Question: i'm having a 'ListView' control like

I need to store the data from this ListView to an Xml File.
So the xml file will be like
'''
<root>
<Child Name ="A1" val1="1" val2="0"/>
<Child Name ="A2" val1="1" val2="2"/>
<Child Name ="A3" val1="1" val2="3"/>
<Child Name ="A4" val1="1" val2="4"/>
<Child Name ="A5" val1="1" val2="5"/>
<Child Name ="A6" val1="6" val2="0"/>
<Child Name ="A7" val1="7" val2="0"/>
</root>
'''
if the data is stored in some 'List' or 'Dictionary' , then i know to do this using XML to LINQ
But how do i do this from a ListView
'''
XDocument XD=new XDocument(new XElement("root",........// what i have to do here.......
'''
Please help me to do this...
Thanks in advance
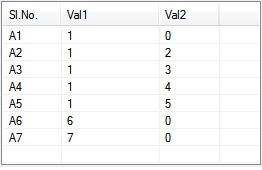
Answer: You can query the list view subitems along with its column headers:
'''
XDocument document = new XDocument(new XElement("root",
from item in yourListView.Items.Cast<ListViewItem>()
select new XElement("Child",
item.SubItems.Cast<ListViewSubItem>()
.Select((subitem, i) => new XAttribute(
i == 0 ? "Name" : yourListView.Columns[i].Text.ToLower(),
subItem.Text)))));
'''
Since neither <URL> to be able to use them.